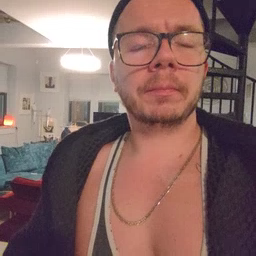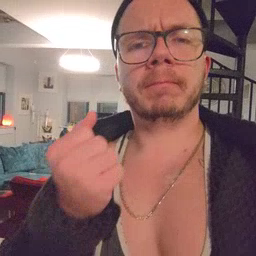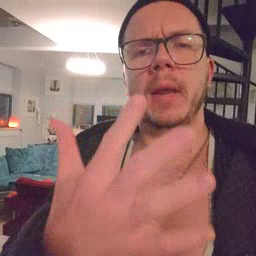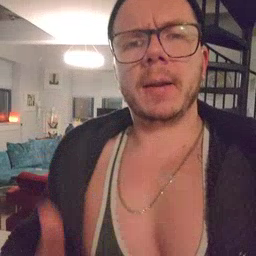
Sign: many